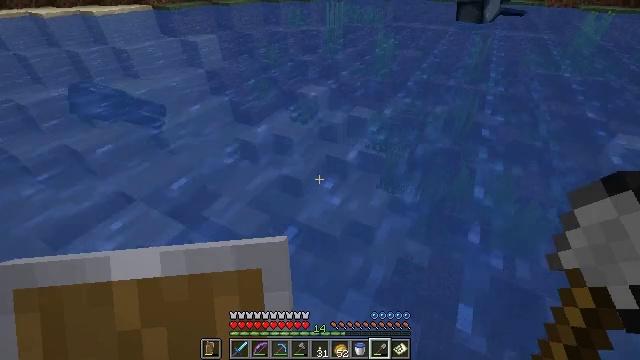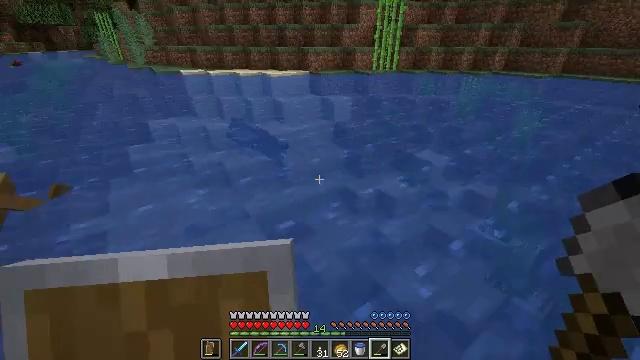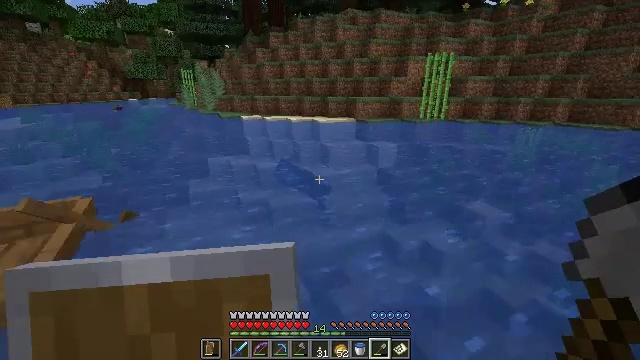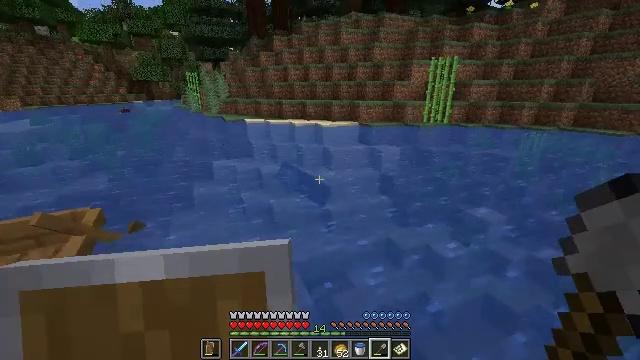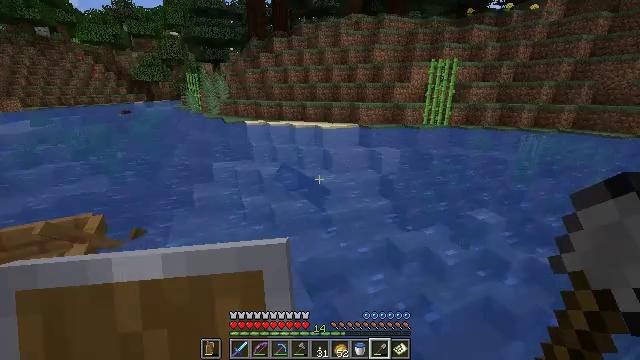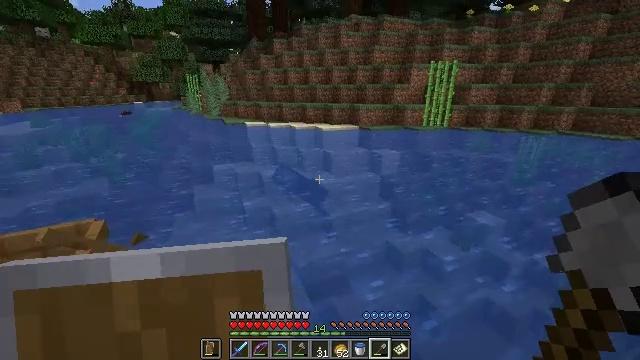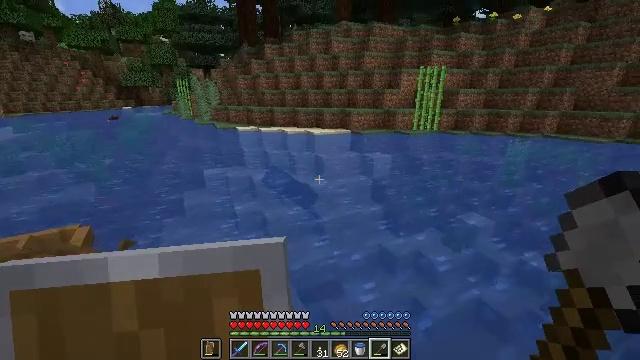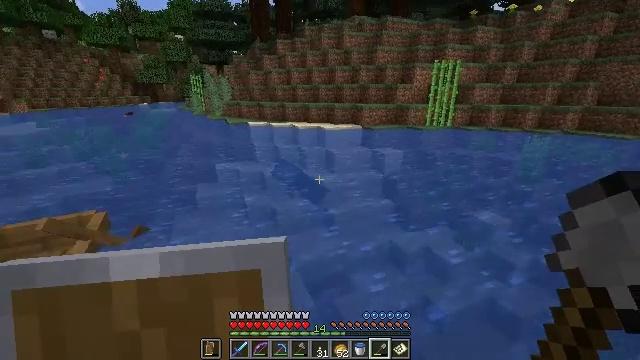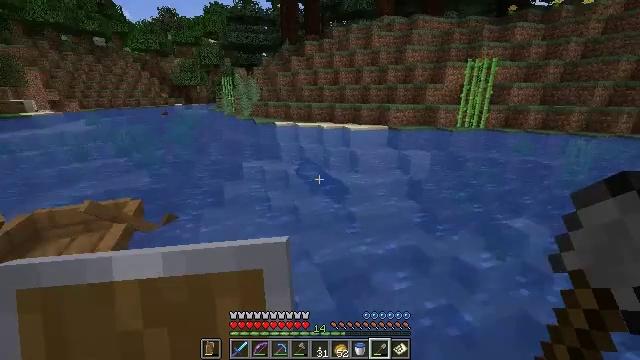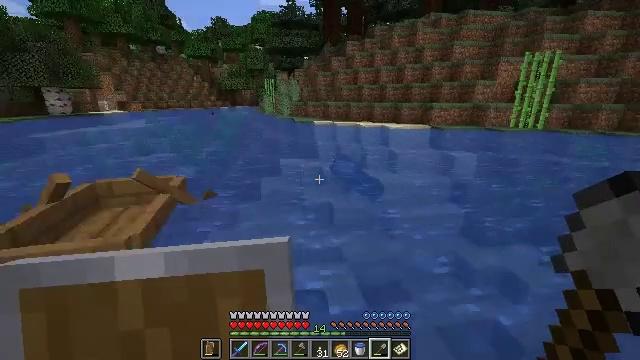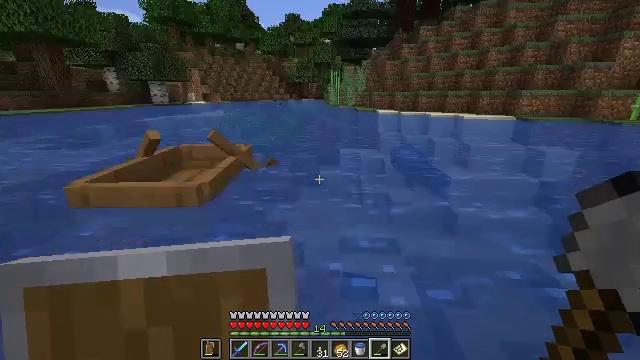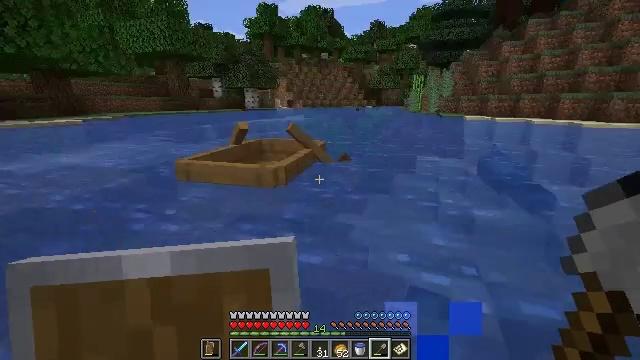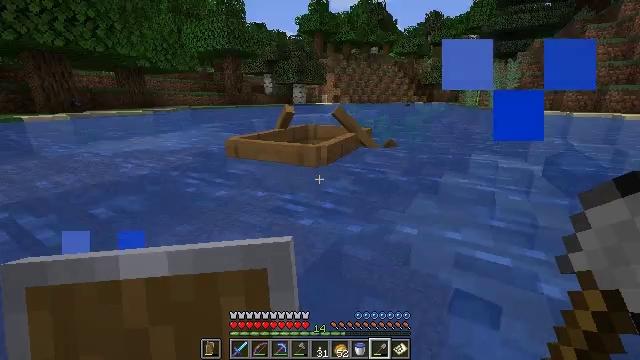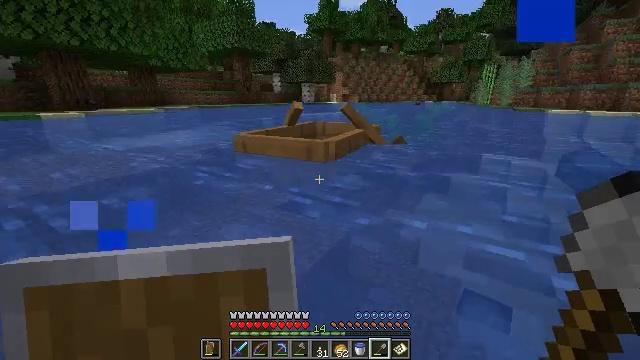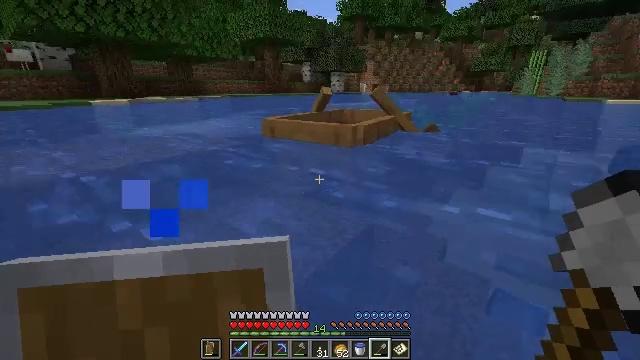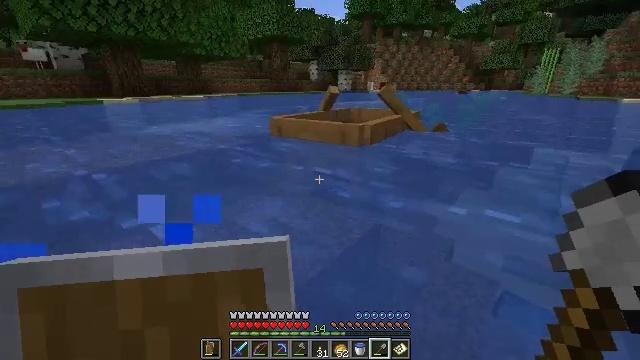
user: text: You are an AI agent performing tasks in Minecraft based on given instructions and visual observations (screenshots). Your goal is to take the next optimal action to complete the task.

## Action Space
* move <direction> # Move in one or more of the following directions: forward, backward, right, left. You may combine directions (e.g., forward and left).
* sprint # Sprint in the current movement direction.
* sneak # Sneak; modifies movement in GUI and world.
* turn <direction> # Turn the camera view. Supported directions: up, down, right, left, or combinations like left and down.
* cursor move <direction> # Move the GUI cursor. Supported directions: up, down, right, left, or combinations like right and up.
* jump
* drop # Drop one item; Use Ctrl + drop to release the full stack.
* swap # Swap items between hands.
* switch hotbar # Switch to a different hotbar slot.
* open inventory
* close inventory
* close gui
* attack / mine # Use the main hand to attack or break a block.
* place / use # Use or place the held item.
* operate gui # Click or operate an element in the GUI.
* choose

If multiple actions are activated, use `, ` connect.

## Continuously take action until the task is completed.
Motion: motion action
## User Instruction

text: Gather clay blocks.
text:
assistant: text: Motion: turn left and up, jump
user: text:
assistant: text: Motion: turn left and up, jump
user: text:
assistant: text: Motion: jump
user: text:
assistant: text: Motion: jump
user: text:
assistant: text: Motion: no_op
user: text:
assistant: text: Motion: turn right and up
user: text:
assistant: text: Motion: turn left
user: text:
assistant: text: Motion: turn left
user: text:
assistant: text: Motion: turn left
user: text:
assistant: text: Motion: turn left and down
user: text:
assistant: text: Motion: turn left and up
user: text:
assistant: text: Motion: turn left, jump
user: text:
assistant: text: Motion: turn left, jump
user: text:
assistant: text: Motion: turn left and down, jump
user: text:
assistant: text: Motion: turn left, jump
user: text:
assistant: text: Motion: turn left and down, jump
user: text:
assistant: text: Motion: turn left and down, jump
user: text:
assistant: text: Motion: turn left and down, jump
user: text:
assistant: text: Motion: turn left and down, jump
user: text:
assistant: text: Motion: no_op
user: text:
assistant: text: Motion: no_op
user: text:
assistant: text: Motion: no_op
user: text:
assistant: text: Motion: no_op
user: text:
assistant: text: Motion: turn right and up
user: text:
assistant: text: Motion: turn right and up
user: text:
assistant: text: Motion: turn right and up
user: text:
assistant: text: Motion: turn right and up
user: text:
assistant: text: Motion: no_op
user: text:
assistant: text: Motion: jump
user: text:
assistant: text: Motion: jump